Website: apple-inc
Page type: payment
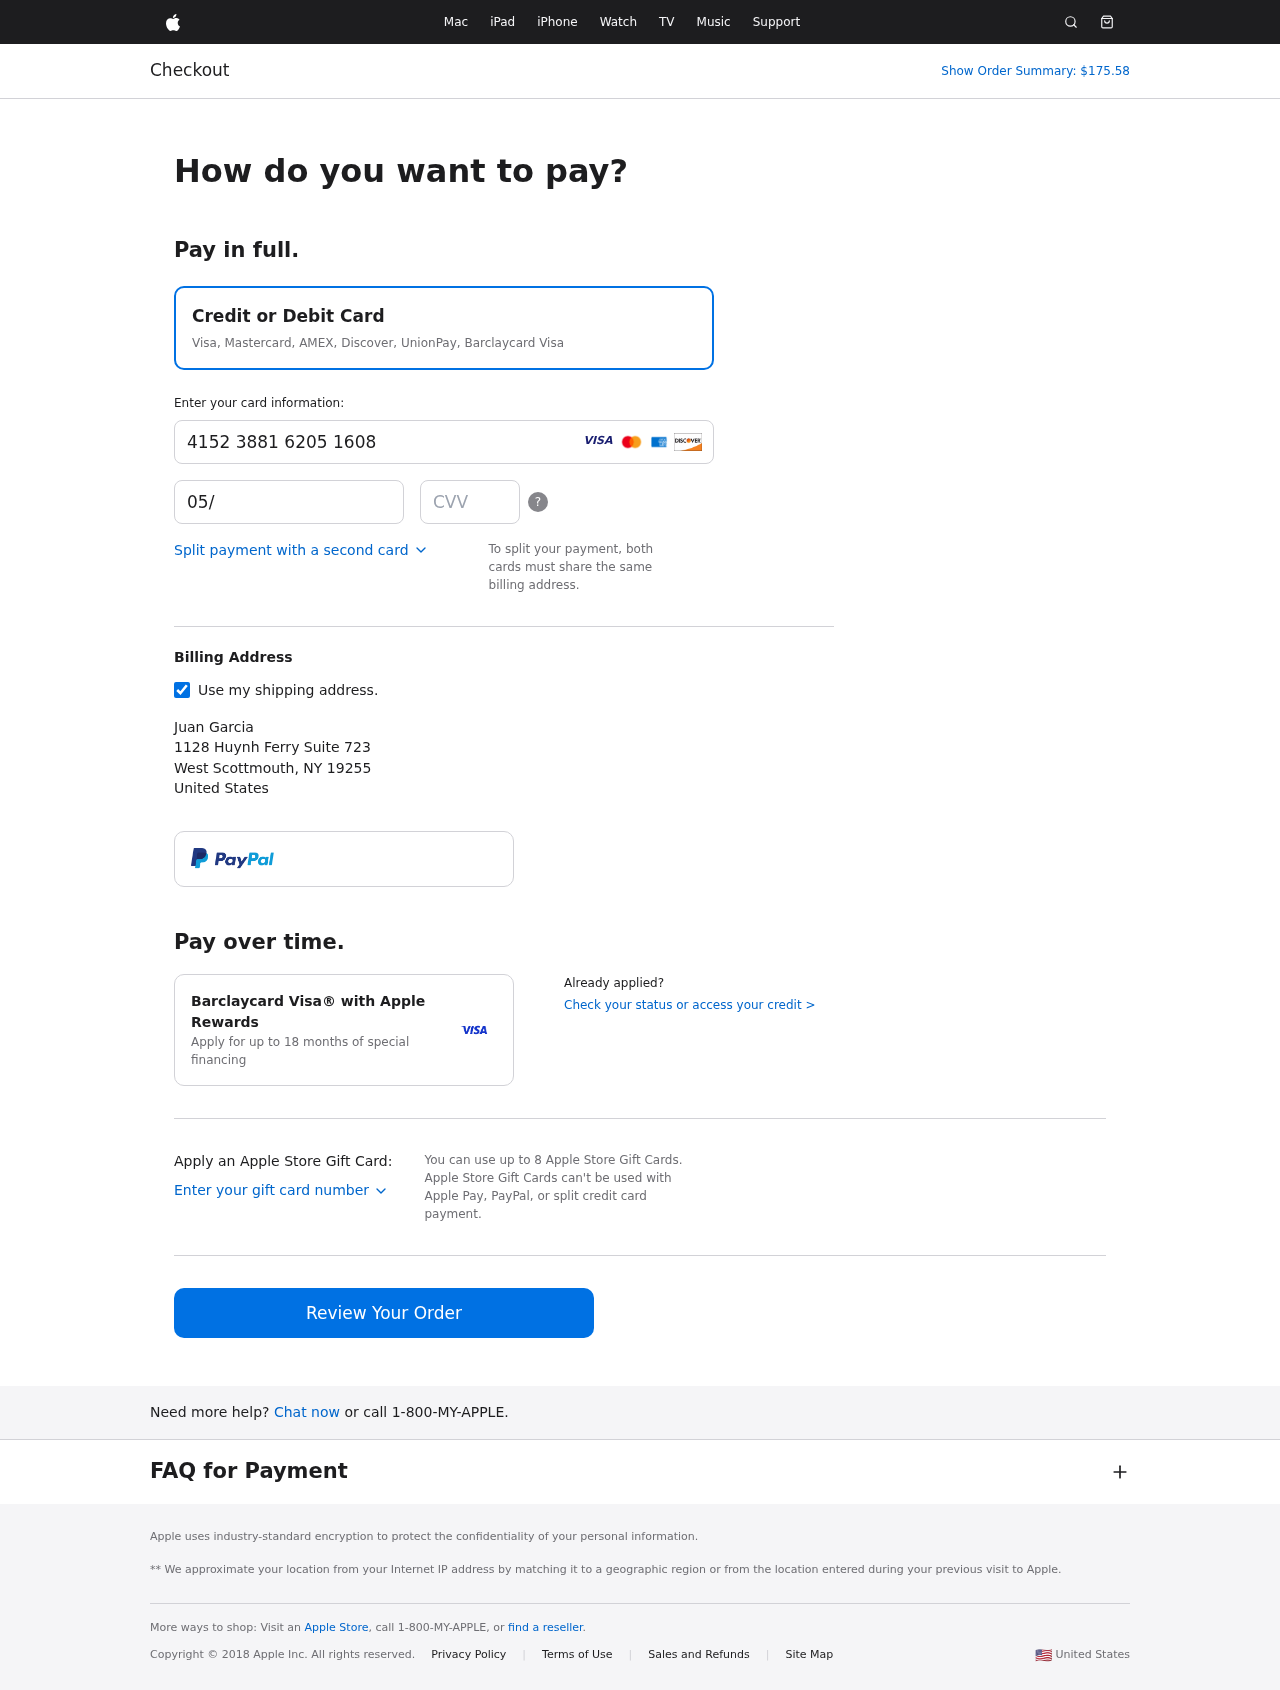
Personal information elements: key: PII_CARD_CVV
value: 485
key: PII_CARD_EXPIRY
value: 05/27
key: PII_CARD_NUMBER
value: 4152 3881 6205 1608
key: PII_CITY
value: West Scottmouth
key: PII_COUNTRY
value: United States
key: PII_FULLNAME
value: Juan Garcia
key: PII_POSTCODE
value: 19255
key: PII_STATE_ABBR
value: NY
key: PII_STREET
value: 1128 Huynh Ferry Suite 723
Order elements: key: ORDER_TOTAL
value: Show Order Summary: $175.58